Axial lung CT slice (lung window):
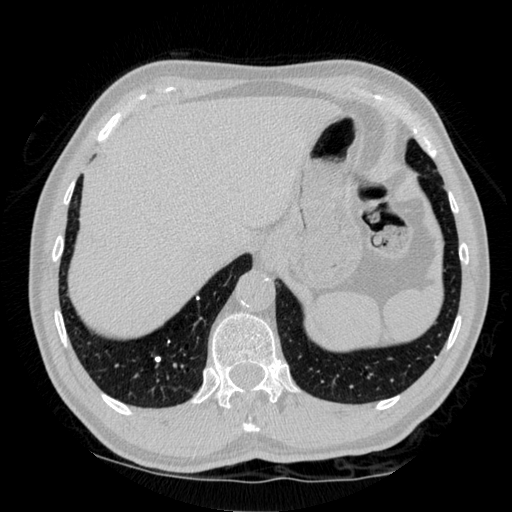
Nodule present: yes
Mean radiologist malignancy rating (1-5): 1